Field crop: maize
Growth stage: 1
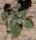
Species: chenopodium